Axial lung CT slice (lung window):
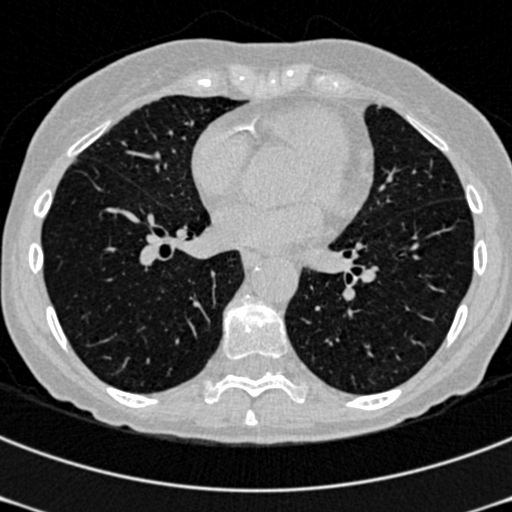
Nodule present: no